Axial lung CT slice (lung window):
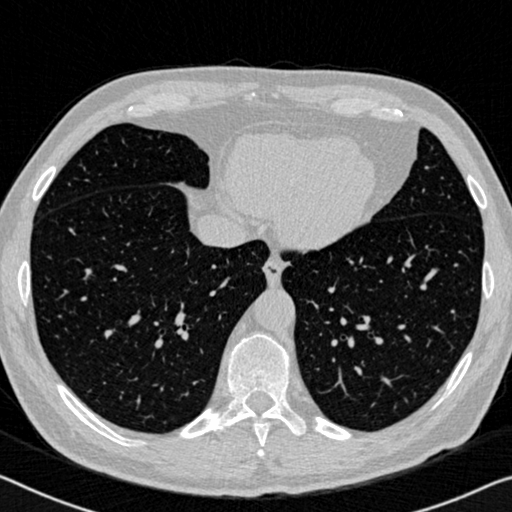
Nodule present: no